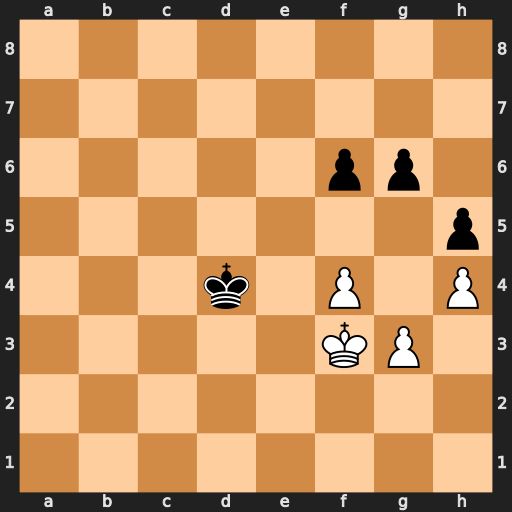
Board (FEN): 8/8/5pp1/7p/3k1P1P/5KP1/8/8
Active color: w
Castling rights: -
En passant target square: -
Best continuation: f5 gxf5 Kf4 Kd5 Kxf5